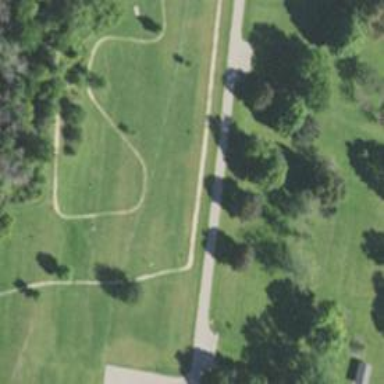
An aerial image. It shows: Disc golf basket.